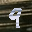
Label: 9